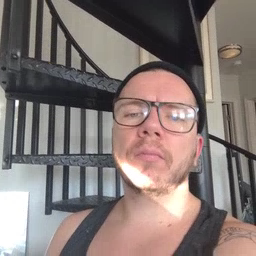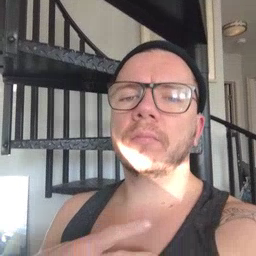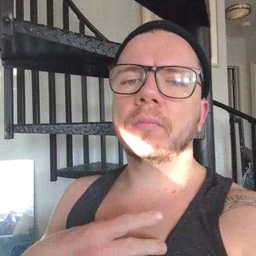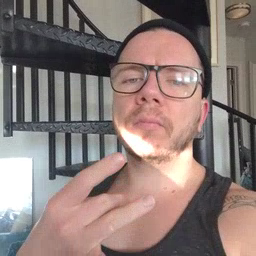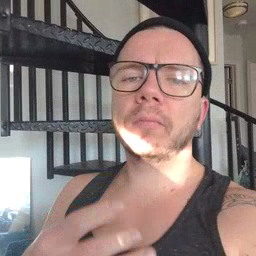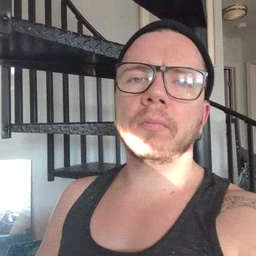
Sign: like